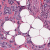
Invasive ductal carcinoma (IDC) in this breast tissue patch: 1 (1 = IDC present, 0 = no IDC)